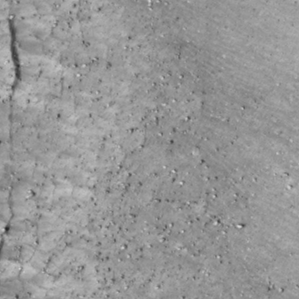
Label: non_frost